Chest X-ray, PA view. Patient: 41 years old, sex F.
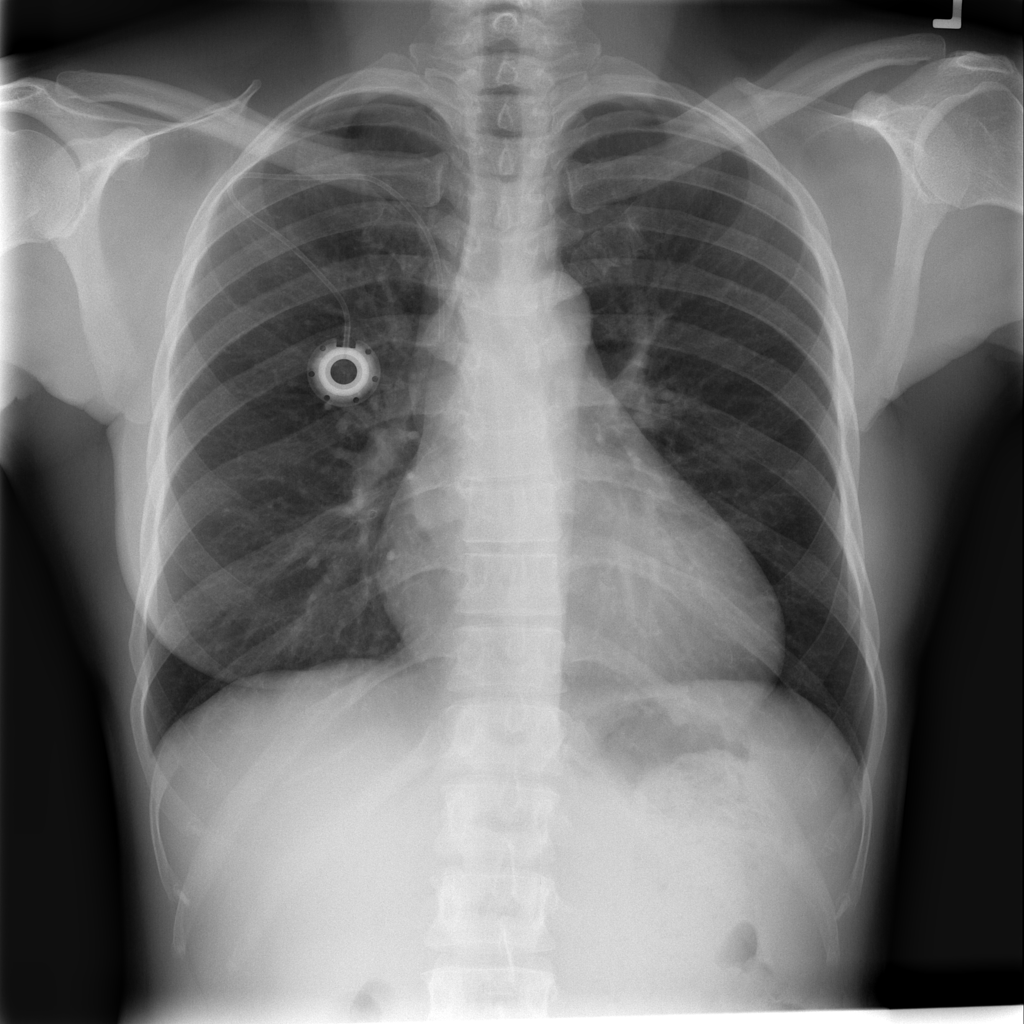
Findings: Cardiomegaly, Effusion